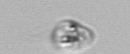
Label: Amoeba